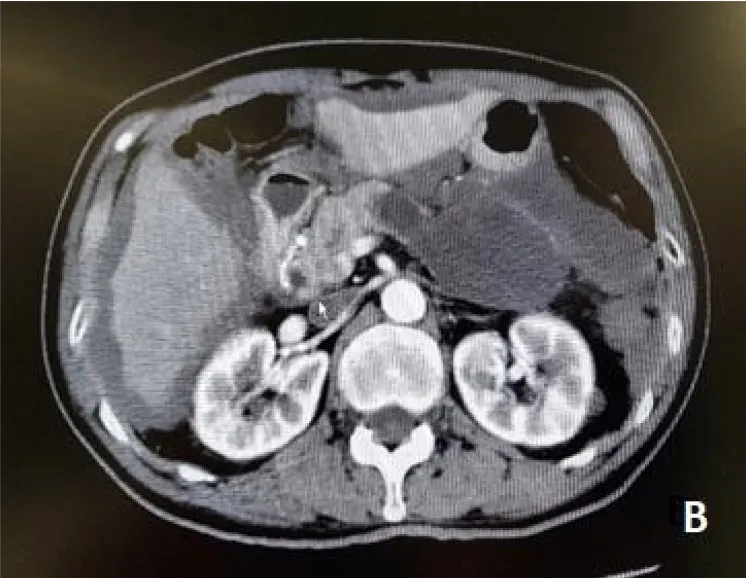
Upper abdominal part. Axial section show scallop liver.
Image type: radiology (ct)